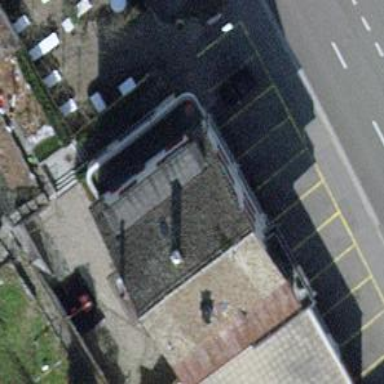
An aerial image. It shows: Restaurant.